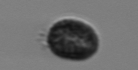
Label: Pseudochattonella_farcimen